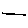
Label: line